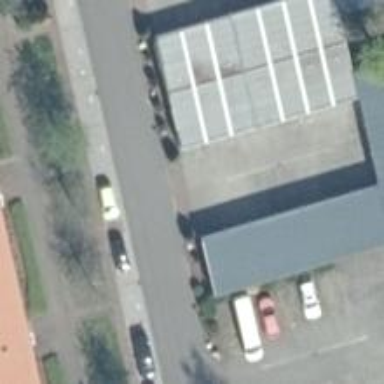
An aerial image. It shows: Road serving as parking aisle.